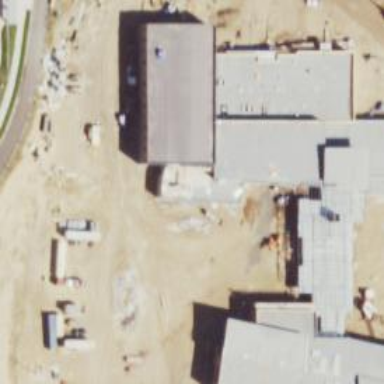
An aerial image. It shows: School building.